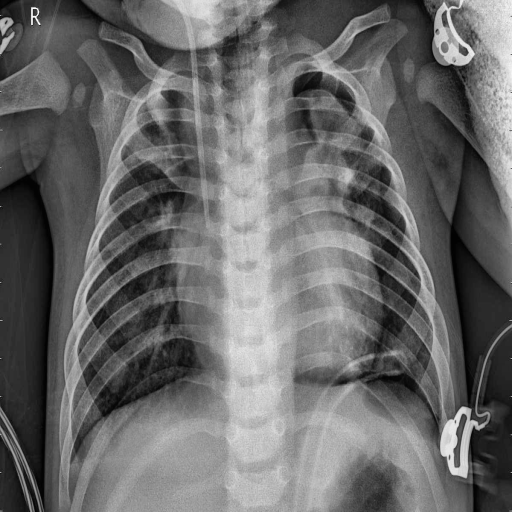
Finding: PNEUMONIA